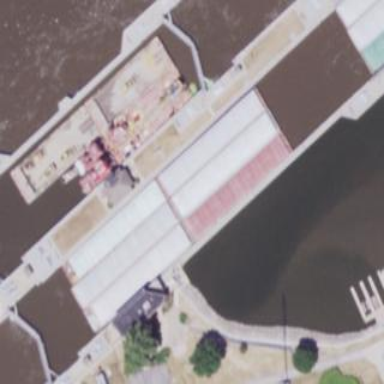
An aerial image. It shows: Dock by the waterway.